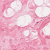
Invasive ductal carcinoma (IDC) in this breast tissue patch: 0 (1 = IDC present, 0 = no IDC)